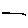
Label: line